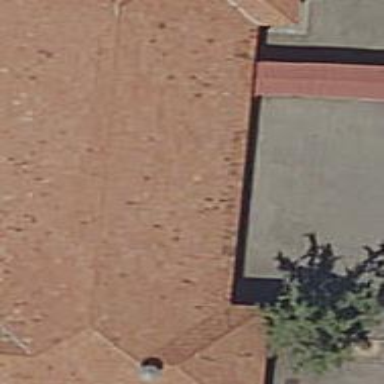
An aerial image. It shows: School building.